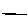
Label: line